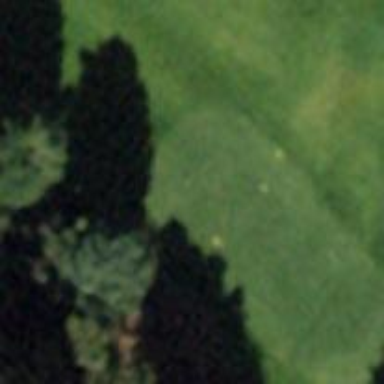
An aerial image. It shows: Golf tee.